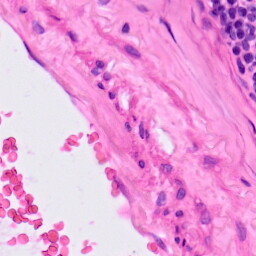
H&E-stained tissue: Lung